Question: I have a row that contains a field defined as 'varchar(MAX)'. I'm confused about the limit of the field: in some places, I read that varchar(MAX) has a size limit of 8K and in other places it seems that the limit is 2GB.
I have a string that I want to save to a database; it's about 220K. I'm using linq-to-sql and when the write query submits to the database, the row gets written without any exceptions generated. However, when I open the database table in SSMS, the cell that should contain the long string is empty. Why is that and how do I take advantage of the 2GB limit that I read about?
This is the property in the linq-to-sql model:

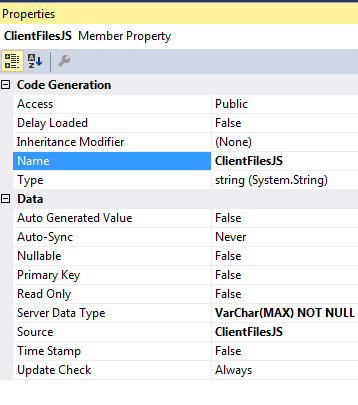
Answer: All MAX datatypes--VARCHAR(MAX), NVARCHAR(MAX), and VARBINARY(MAX)--have a limit of 2 GB. There is nothing special you need to do. Without specifying 'MAX', the limit for VARCHAR and VARBINARY are 8000 and the limit for NVARCHAR is 4000 (due to NVARCHAR being double-byte). If you are not seeing any data come in at all, then something else is going on.
Are you sure that the column is even in the INSERT statement? If you submit test data of only 20 characters, does that get written? If you want to see what SQL is actually submitted by Linq, try running SQL Profiler and look at the 'SQL Statement: Statement Ended' event, I believe.
Also, when you say that the "long string is empty", do you mean an actual empty string or do you mean NULL? If it is not NULL, you can also wrap the field in a LEN() function to see if there are blanks for returns at the beginning that push any non-whitespace characters out of view. Meaning, 'SELECT LEN(stringField), * FROM Table'. Another thing to try is to use "Results to Text" instead of "Results to Grid" (this is a Query option).
EDIT:
Seeing that the field is marked as NOT NULL, are you sure that you are setting the 'ClientFileJS' property of your object correctly? Is it possible that the empty string is due to that property being initialized as 'string ClientFileJS = "";' and is never updated?